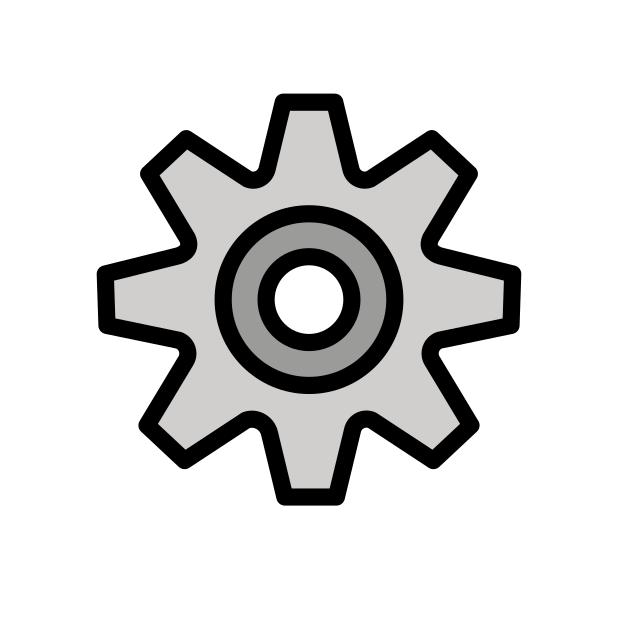
gear